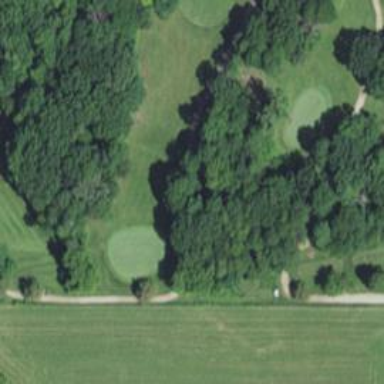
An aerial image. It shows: Golf hole.